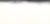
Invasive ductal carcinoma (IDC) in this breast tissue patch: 0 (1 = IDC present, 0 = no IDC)